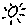
Label: sun